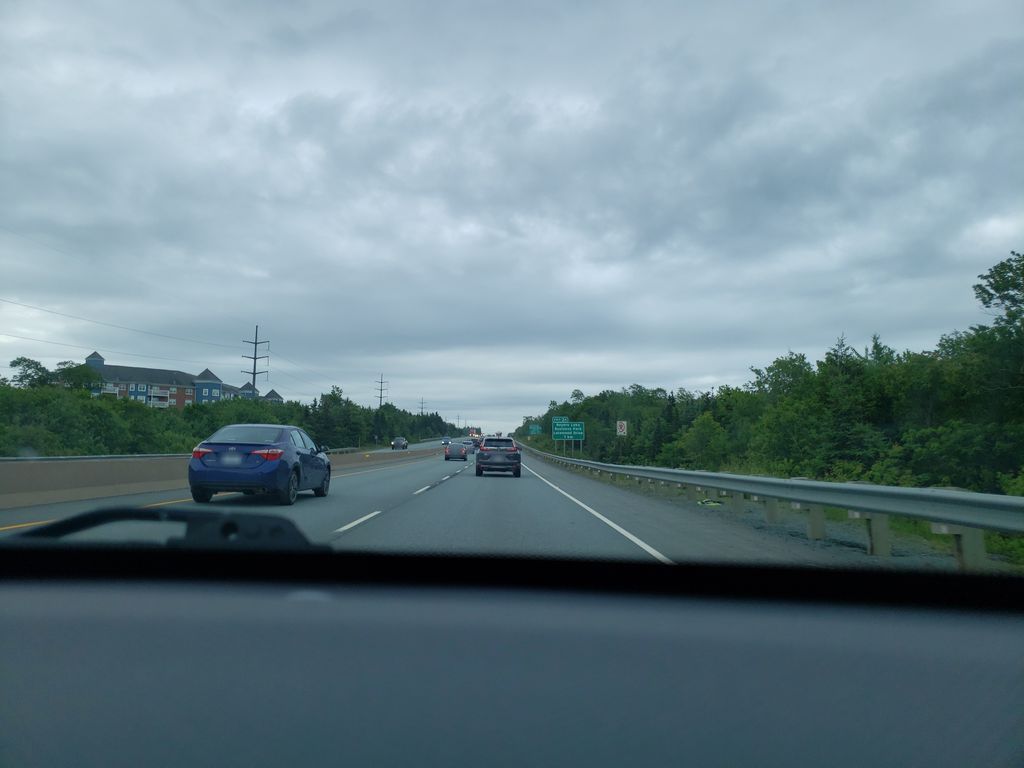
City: halifax